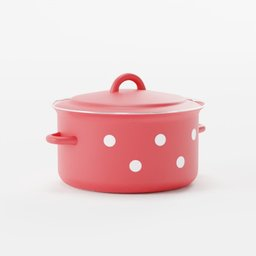
Label: tools